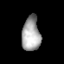
Tissue: lung
Cell type: Fibroblasts
Senescence score: 0.5587
Nuclear area (px): 615
Mean DAPI intensity: 166.353